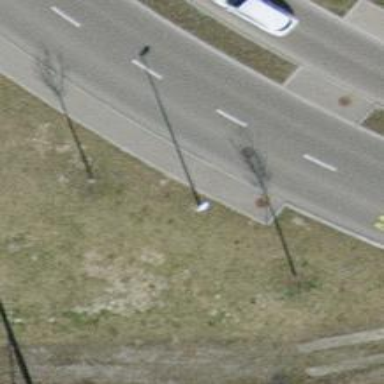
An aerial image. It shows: Kerb barrier.